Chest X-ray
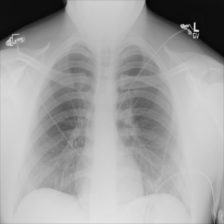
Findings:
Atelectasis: negative
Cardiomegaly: negative
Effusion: negative
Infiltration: negative
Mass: negative
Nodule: negative
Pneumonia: negative
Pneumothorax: negative
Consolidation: negative
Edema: negative
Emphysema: negative
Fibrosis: negative
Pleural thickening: negative
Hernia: negative